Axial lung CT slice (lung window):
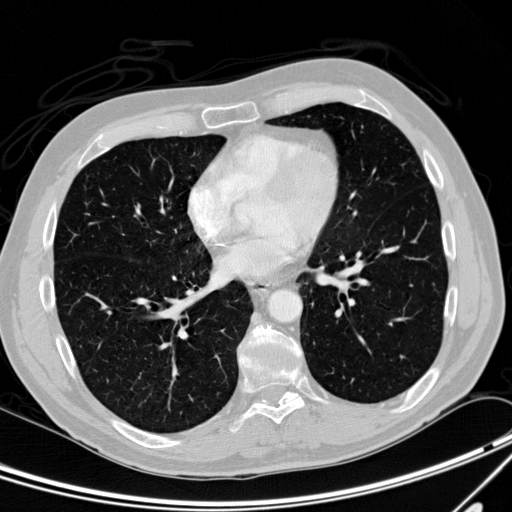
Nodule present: no